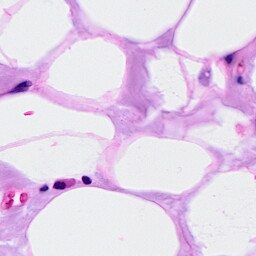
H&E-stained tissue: Breast